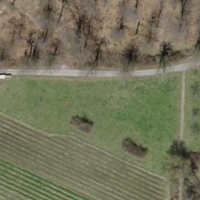
EUNIS habitat code: 40
Species observed at this site:
Pholidoptera griseoaptera
Tettigonia viridissima
Podarcis muralis
Gryllus campestris
Vanessa atalanta
Aglais io
Lacerta agilis
Anguis fragilis